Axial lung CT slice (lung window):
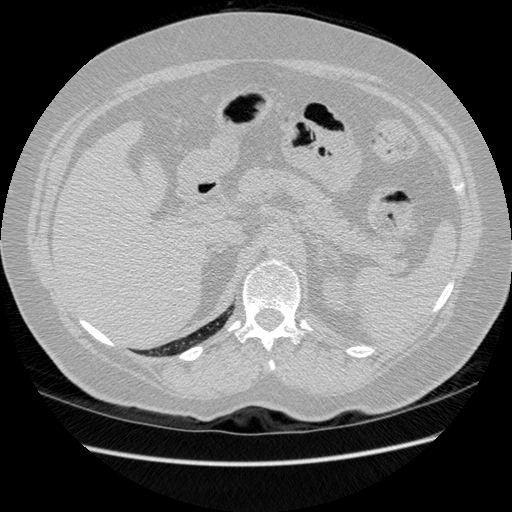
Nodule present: no